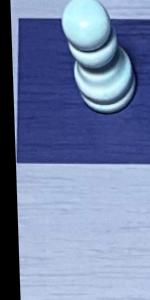
Label: Empty